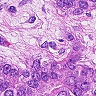
Metastatic tissue present: yes